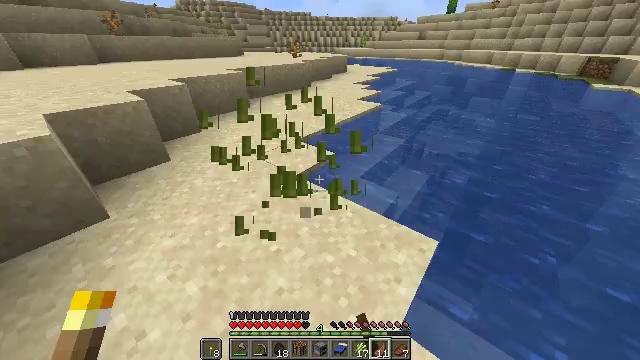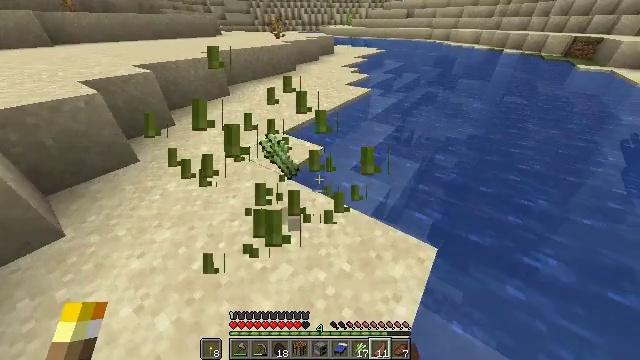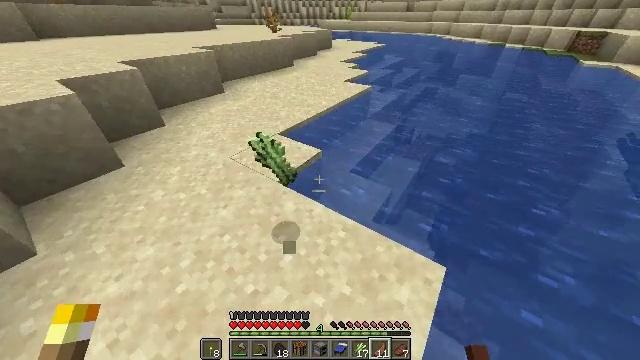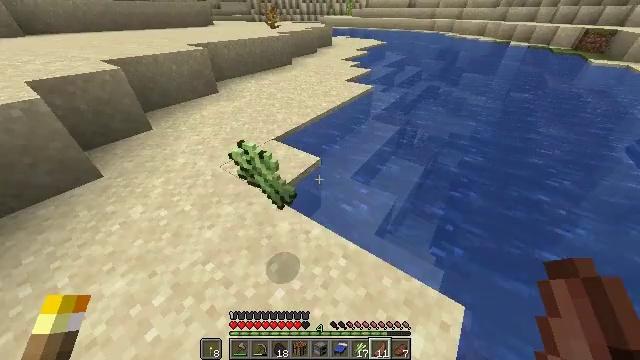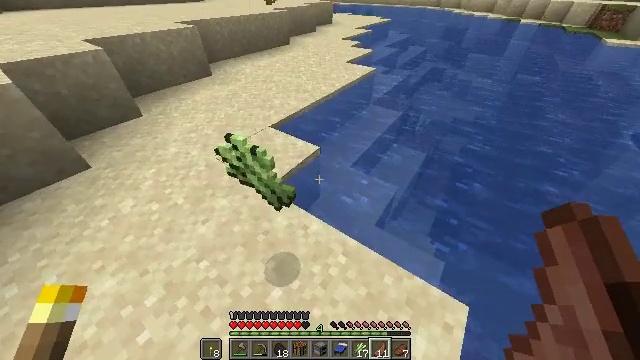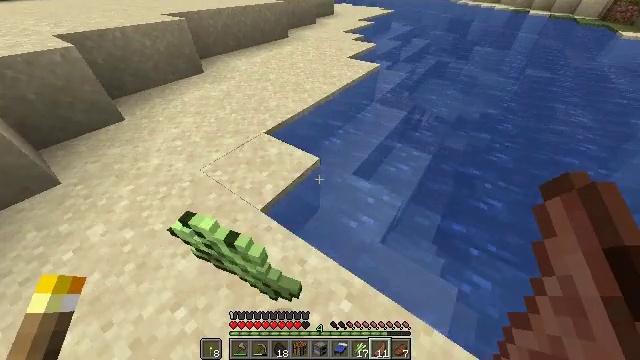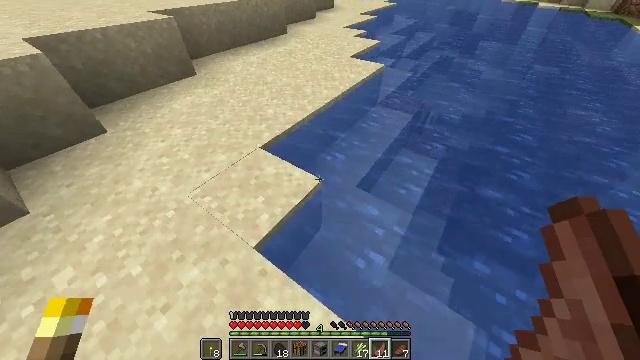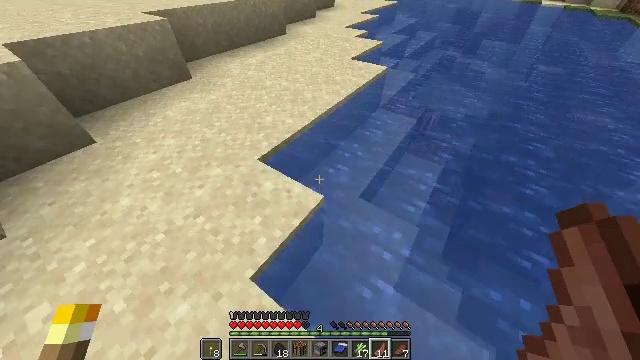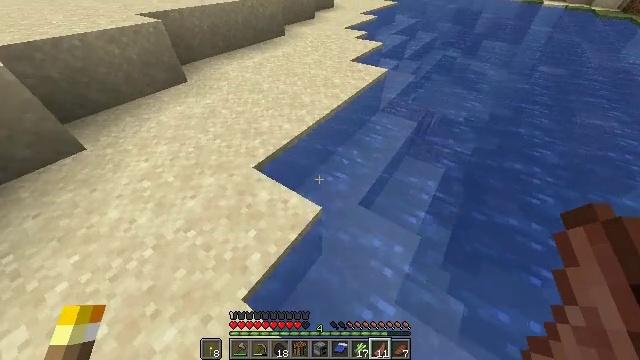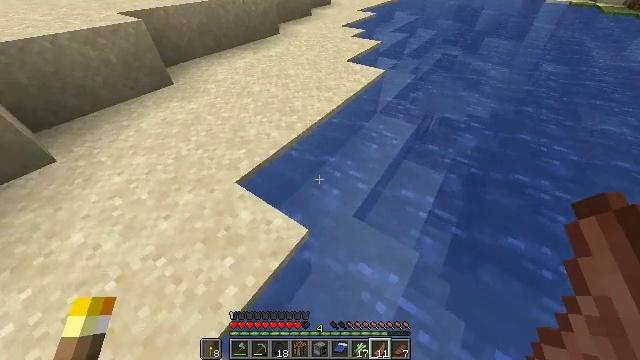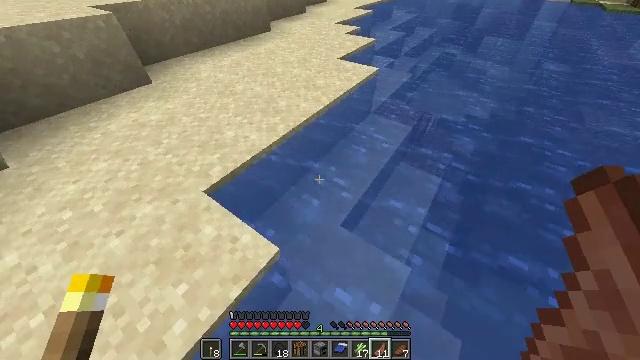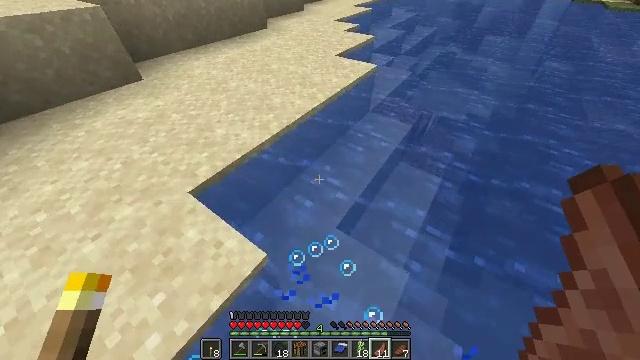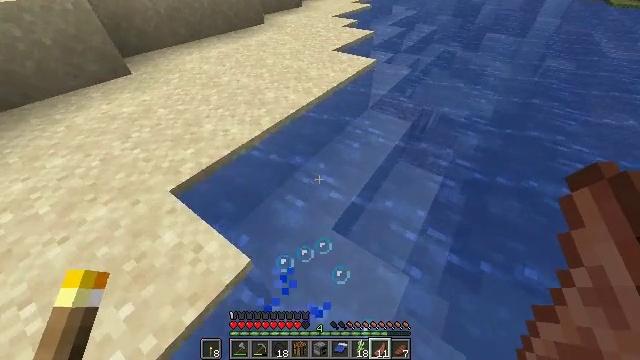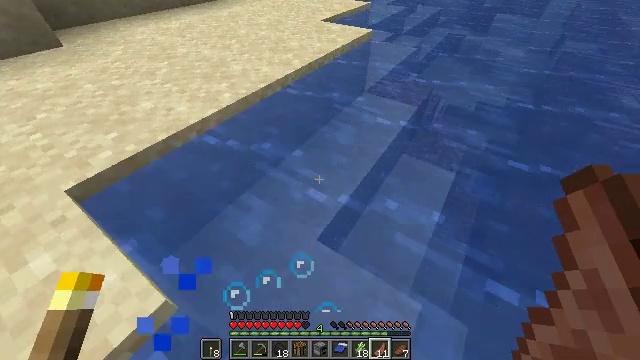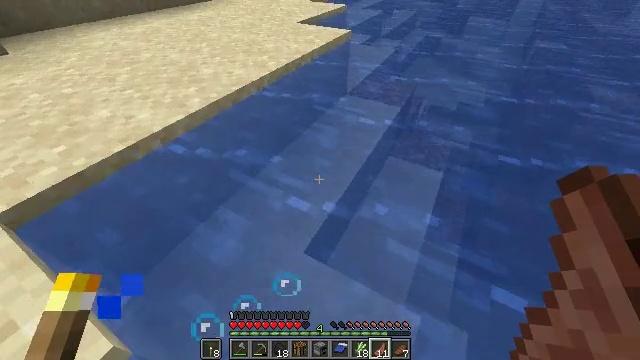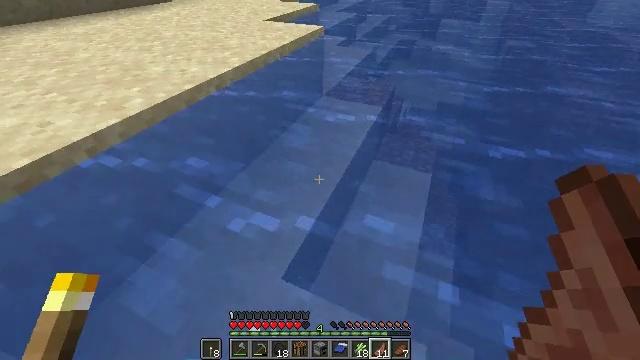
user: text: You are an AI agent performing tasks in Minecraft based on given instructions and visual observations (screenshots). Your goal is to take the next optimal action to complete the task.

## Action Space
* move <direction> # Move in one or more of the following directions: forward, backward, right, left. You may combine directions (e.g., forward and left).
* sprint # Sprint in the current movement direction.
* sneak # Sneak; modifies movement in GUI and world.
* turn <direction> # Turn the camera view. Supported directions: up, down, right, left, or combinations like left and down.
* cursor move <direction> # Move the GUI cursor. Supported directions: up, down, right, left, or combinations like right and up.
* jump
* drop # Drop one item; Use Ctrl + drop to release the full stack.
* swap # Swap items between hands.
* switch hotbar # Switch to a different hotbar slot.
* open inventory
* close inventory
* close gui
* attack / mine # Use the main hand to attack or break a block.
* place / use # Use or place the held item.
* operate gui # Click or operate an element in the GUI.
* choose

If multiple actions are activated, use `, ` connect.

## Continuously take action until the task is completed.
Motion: motion action
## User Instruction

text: Harvest the dead bush.
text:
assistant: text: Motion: move forward, sprint, turn right and down
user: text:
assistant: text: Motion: move forward, sprint, turn down
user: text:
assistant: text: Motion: move forward, sprint
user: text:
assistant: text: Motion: move forward, sprint, turn down
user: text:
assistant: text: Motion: move forward, turn down
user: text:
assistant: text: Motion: move forward, turn down
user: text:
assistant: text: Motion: move forward
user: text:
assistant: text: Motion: move forward and move right
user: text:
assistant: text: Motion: move forward and move right
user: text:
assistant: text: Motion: move forward and move right
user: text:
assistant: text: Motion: move forward
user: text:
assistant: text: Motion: move forward
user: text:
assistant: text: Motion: move forward, turn right
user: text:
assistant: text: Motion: move forward, turn right and up
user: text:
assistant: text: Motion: move forward, turn right and up
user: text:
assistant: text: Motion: move forward and move left, turn right and up
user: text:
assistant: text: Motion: move forward and move left
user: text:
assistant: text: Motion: move forward and move left
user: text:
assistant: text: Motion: move forward and move left
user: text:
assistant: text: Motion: move forward, turn up
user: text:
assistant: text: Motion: move forward, turn left and up
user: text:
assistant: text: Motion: move forward, turn left and up
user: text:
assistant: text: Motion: move forward, turn left and up
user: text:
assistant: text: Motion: move forward, turn left and up, jump
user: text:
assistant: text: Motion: move forward, jump
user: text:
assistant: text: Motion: move forward, jump
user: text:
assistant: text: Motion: move forward, jump
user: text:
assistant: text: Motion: move forward, jump
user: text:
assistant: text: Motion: move forward, jump
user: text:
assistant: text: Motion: move forward, sprint, jump